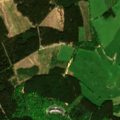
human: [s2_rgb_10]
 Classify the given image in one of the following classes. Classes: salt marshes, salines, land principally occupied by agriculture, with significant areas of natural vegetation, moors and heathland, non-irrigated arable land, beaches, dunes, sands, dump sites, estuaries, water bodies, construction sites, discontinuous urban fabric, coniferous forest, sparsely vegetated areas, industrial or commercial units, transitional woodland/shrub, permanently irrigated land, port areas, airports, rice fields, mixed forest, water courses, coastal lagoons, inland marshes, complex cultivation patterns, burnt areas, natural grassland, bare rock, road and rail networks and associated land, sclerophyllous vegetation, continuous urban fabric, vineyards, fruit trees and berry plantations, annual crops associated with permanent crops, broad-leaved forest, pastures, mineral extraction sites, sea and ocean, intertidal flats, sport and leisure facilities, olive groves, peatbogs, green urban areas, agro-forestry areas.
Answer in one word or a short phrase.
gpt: pastures, coniferous forest, mixed forest, transitional woodland/shrub